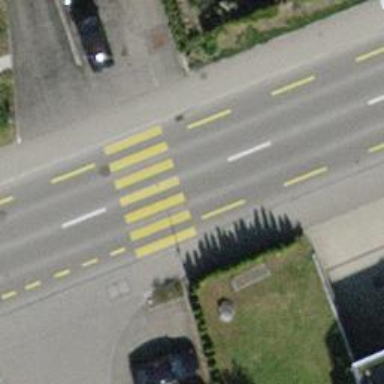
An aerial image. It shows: Sidewalk.